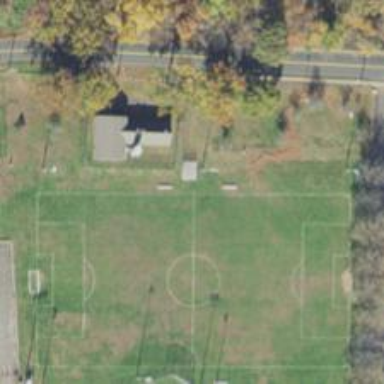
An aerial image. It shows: Soccer pitch for outdoor sports and leisure activities.